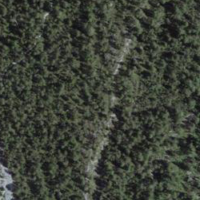
EUNIS habitat code: 43
Species observed at this site:
Dryas octopetala